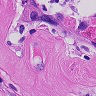
Metastatic tissue present: yes